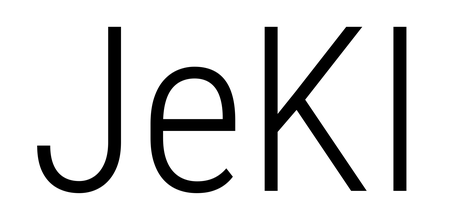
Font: Roboto_Condensed_Light